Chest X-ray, AP view. Patient: 58 years old, sex M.
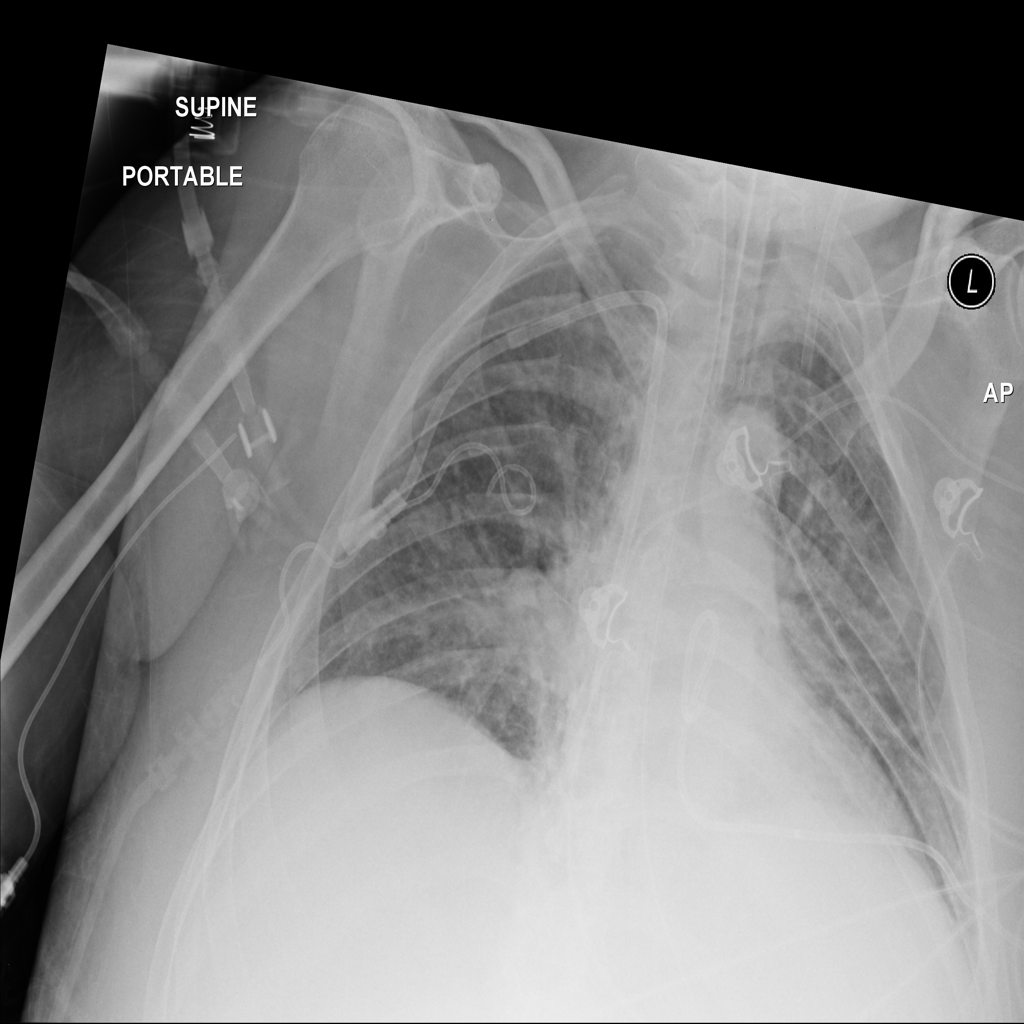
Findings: Infiltration